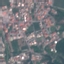
Label: Residential